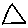
Label: triangle